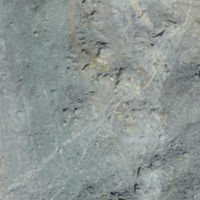
EUNIS habitat code: 48
Species observed at this site:
Saxifraga oppositifolia